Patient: sex M, age 29
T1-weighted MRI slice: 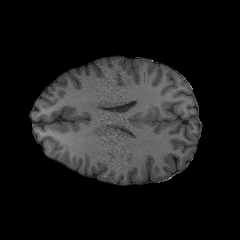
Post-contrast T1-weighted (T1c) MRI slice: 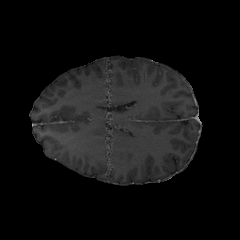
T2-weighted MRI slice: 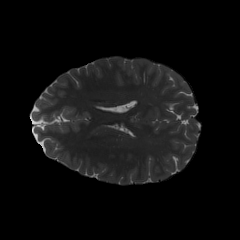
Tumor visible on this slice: no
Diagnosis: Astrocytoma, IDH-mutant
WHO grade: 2